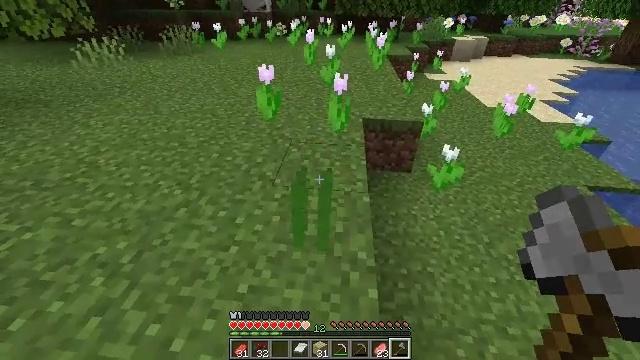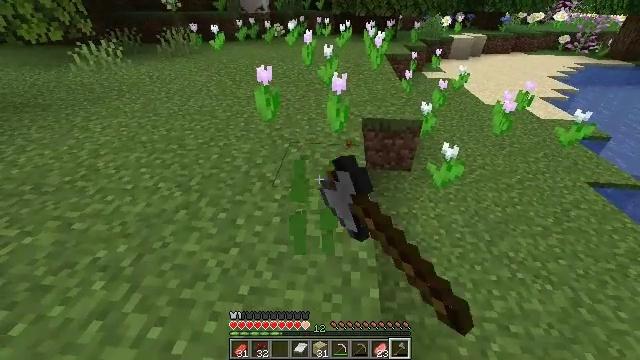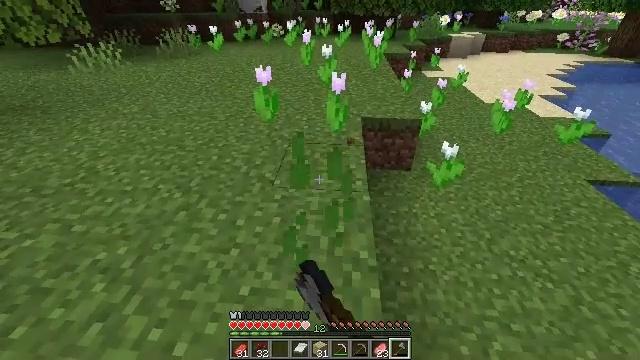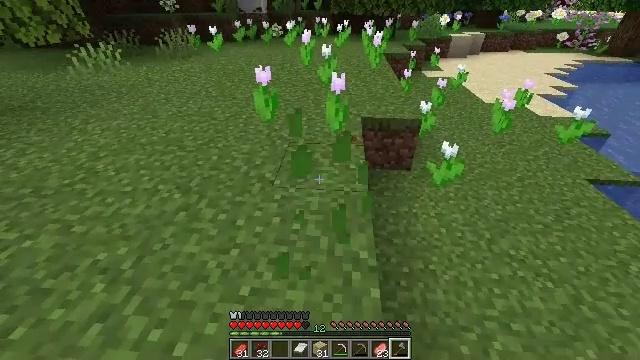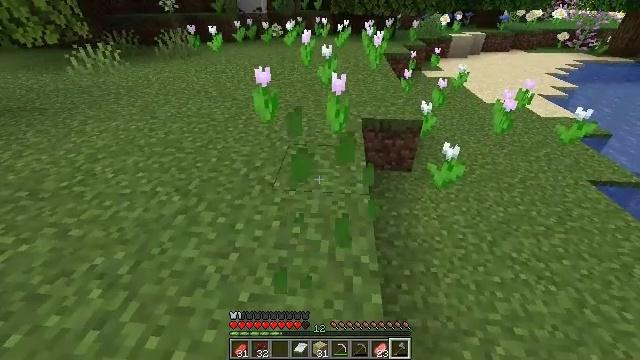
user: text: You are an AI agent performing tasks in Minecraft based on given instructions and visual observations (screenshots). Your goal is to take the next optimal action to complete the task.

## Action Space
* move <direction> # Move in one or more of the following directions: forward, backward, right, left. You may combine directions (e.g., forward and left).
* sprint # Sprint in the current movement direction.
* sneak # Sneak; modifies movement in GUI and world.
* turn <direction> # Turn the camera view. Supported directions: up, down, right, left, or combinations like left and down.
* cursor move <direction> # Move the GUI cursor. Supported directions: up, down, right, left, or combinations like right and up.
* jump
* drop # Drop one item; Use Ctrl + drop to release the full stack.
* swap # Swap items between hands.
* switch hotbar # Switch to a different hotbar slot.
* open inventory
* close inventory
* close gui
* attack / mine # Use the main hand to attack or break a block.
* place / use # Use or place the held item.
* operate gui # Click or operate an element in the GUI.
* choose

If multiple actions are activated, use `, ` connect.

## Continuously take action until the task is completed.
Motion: motion action
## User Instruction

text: Get the pink tulip for decoration.
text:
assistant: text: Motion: attack / mine
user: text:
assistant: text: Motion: no_op
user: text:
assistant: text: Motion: no_op
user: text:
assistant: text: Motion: move forward
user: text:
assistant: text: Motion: no_op